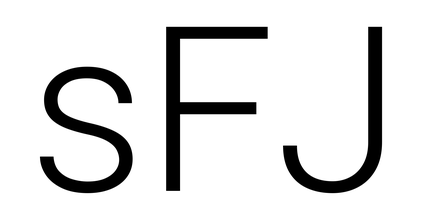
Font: Roboto_Light